Field crop: maize
Growth stage: 2
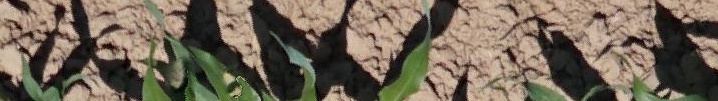
Species: maize